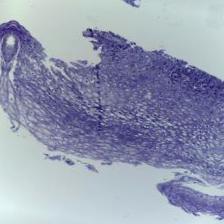
Diagnosis: OSCC